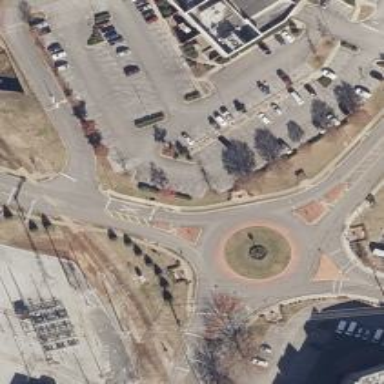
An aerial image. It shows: Tertiary road that leads to roundabout.